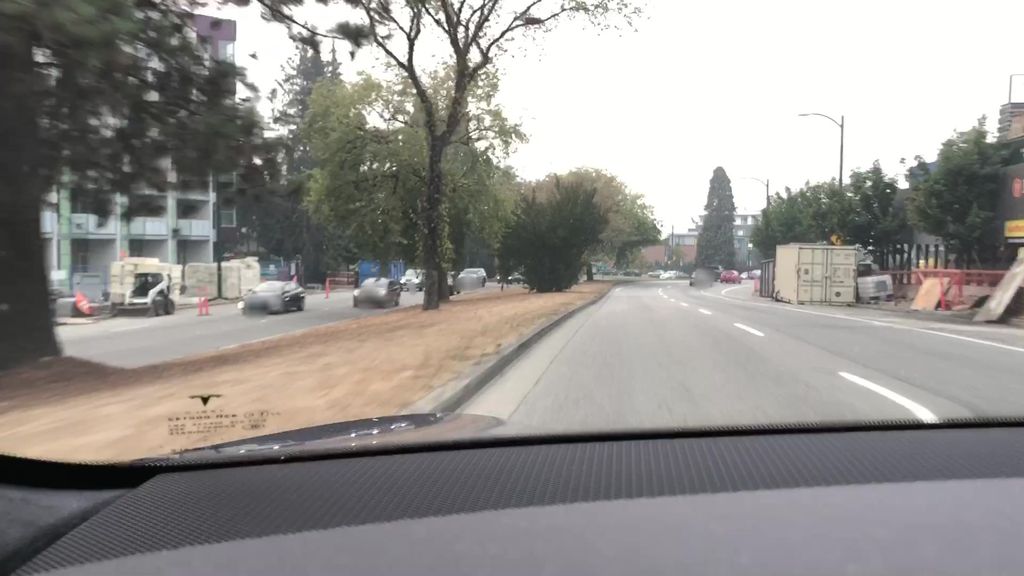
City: vancouver